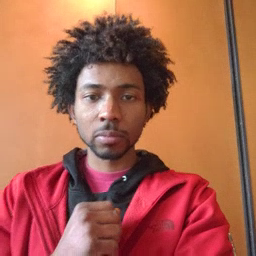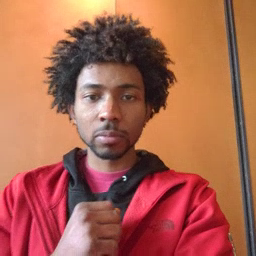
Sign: tooth